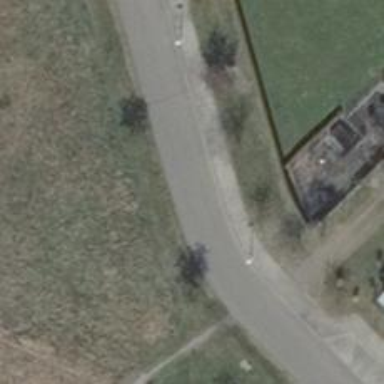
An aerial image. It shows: Asphalt road in residential area.